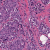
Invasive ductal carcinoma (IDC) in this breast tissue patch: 1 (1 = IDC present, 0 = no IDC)